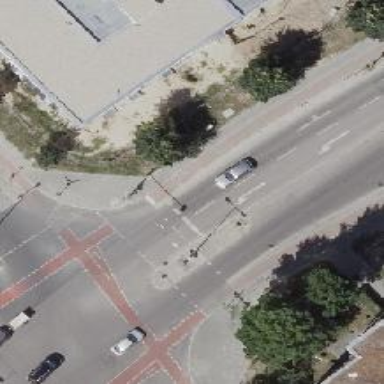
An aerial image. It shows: Road with traffic signals.